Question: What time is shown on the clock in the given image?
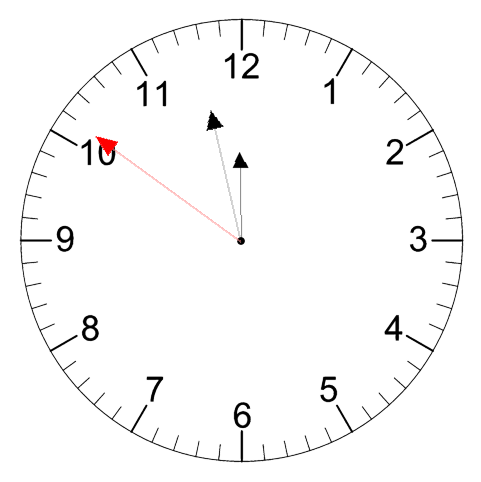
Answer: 11:57:51